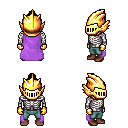
a pixel art fantasy rpg character, male body template, skeleton, lavender cape, teal pants, brown short topknot hairstyle, gold helm, gold gloves, brown shoes, four views (front, back, left, right), 2x2 character sprite sheet, small pixel art, hard edges, no anti-aliasing